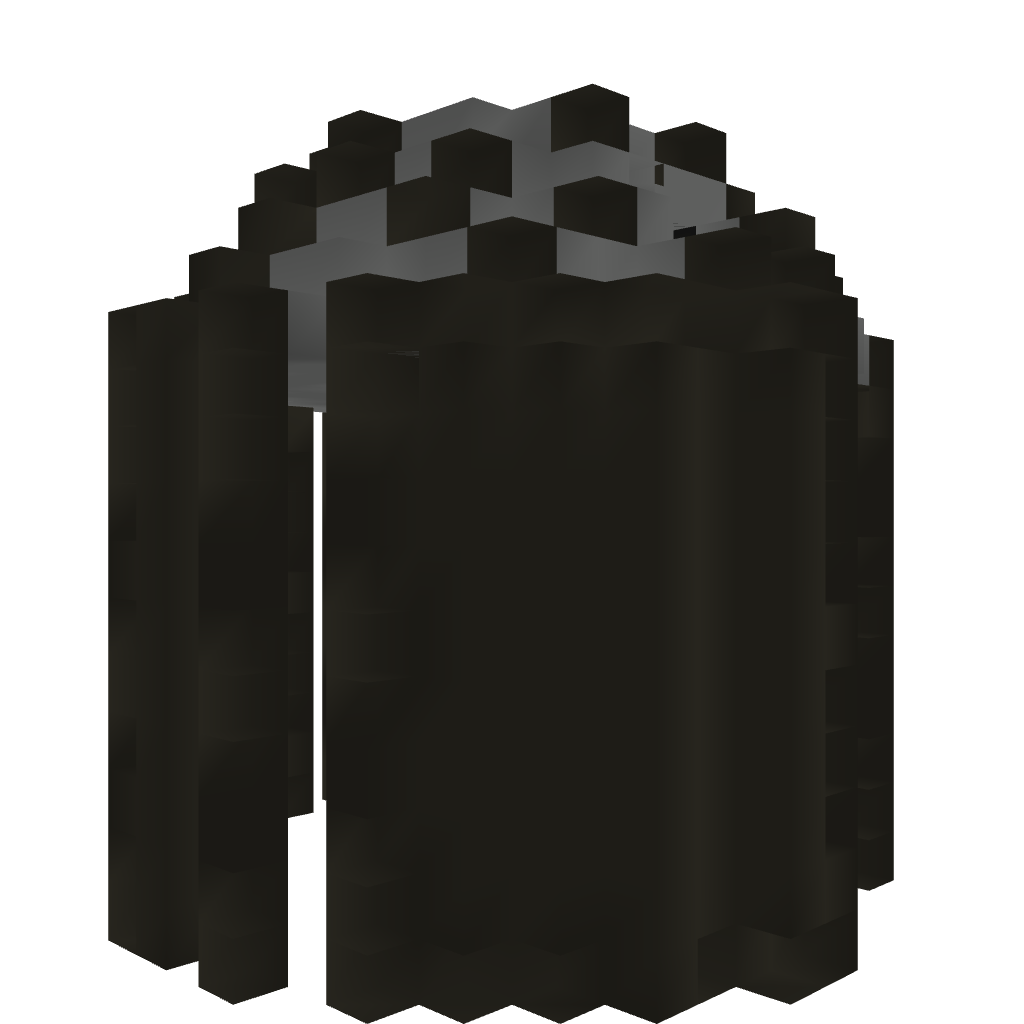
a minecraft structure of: Simple Jungle Tree House